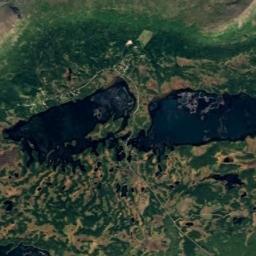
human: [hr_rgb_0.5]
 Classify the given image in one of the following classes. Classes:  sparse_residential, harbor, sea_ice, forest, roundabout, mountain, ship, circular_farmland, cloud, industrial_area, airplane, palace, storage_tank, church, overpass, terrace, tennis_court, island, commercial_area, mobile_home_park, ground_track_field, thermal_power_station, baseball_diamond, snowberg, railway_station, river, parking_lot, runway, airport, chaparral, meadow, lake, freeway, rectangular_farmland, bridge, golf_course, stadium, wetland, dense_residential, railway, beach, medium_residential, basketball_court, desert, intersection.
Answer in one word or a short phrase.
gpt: lake